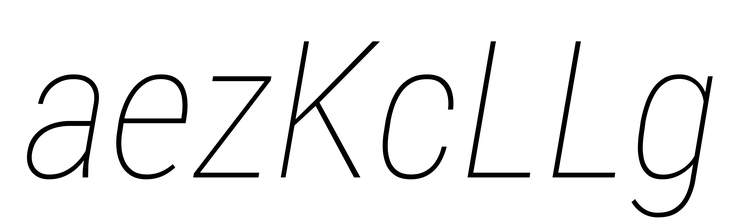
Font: Roboto-Italic_Condensed_Thin_Italic